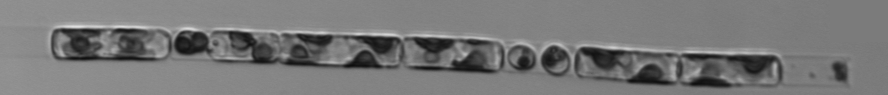
Label: Guinardia_delicatula_TAG_internal_parasite